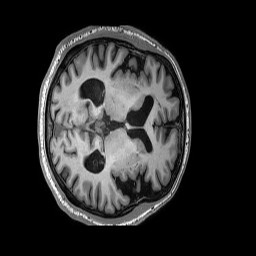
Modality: T1w
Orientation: axial
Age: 70
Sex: male
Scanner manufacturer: philips
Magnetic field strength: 3 T
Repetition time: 0.0066 s
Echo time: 0.002969 s